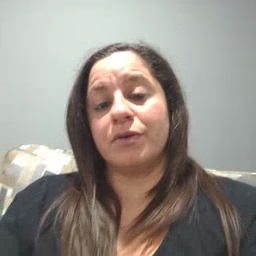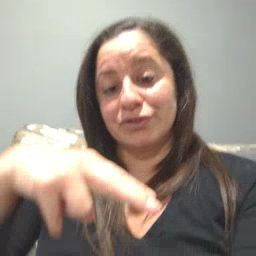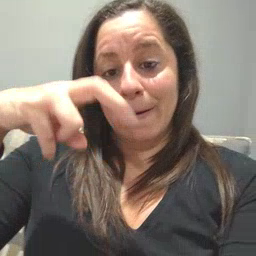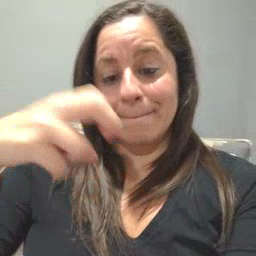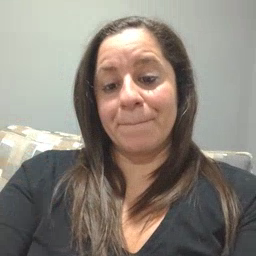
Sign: jump